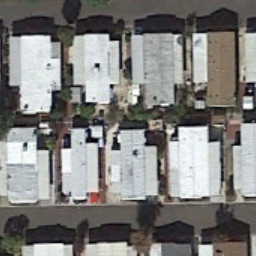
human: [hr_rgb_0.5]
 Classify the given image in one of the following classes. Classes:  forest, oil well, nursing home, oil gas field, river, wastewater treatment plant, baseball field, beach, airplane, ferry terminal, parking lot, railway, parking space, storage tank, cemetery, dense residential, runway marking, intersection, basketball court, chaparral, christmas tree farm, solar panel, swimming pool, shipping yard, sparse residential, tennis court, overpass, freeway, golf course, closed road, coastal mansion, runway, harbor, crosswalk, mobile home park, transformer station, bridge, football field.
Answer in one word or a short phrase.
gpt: mobile home park